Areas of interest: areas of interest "Business Office Building"
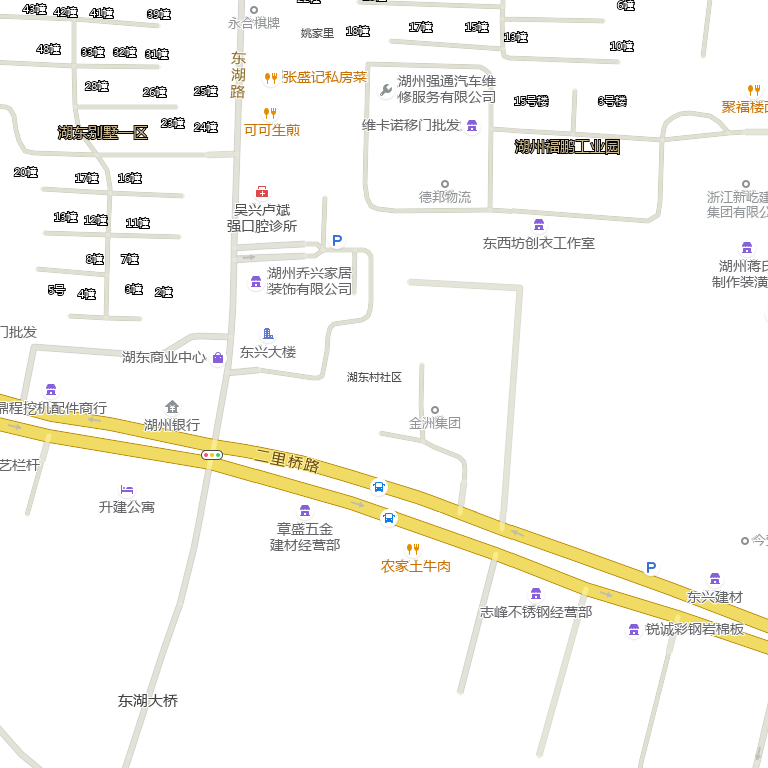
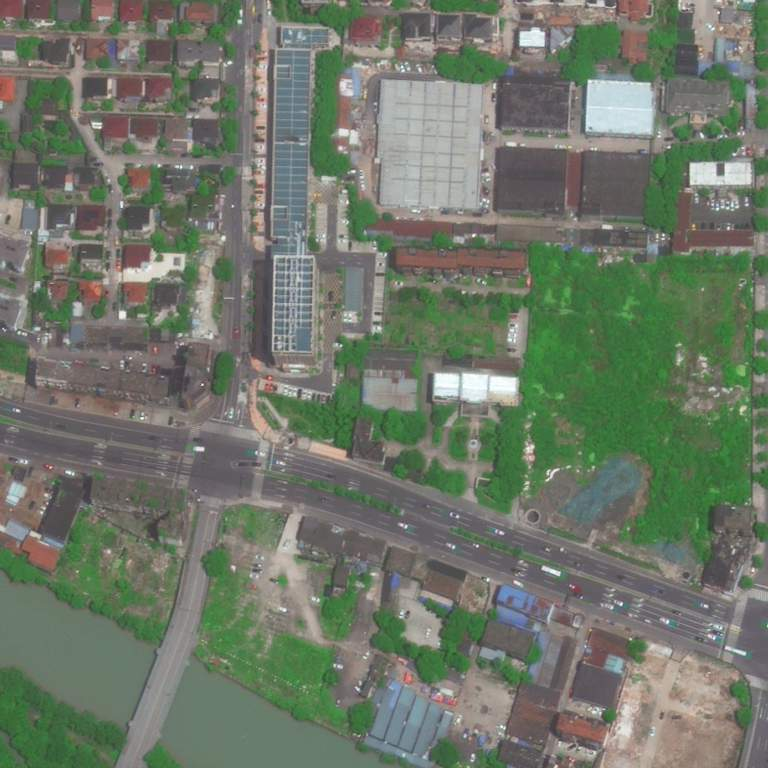